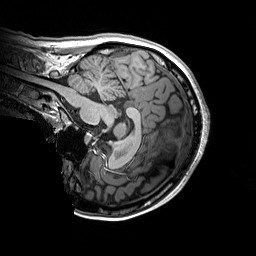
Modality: T1w
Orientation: sagittal
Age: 21
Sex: female
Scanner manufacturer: siemens
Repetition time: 2.2 s
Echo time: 0.00244 s